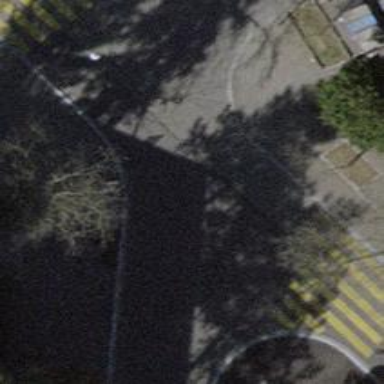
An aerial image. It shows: Residential road with separate sidewalks on both sides. The road surface is asphalt.